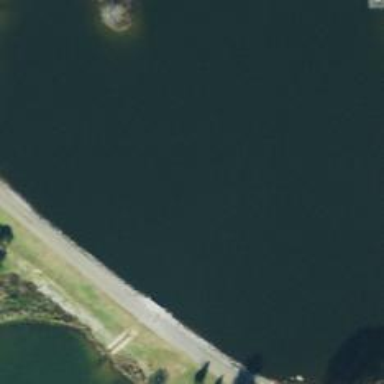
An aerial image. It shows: Reservoir area.